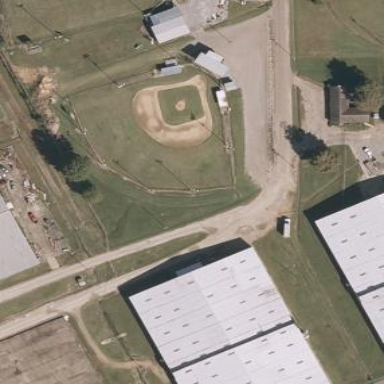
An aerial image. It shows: Baseball pitch for leisure land.